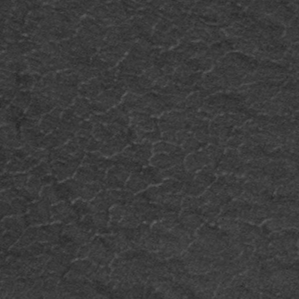
Label: frost